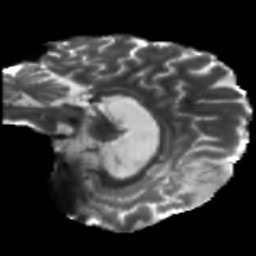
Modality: T2w
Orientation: sagittal
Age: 31
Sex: female
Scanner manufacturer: siemens
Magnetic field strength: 3 T
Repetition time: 5.47 s
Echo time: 0.0854 s